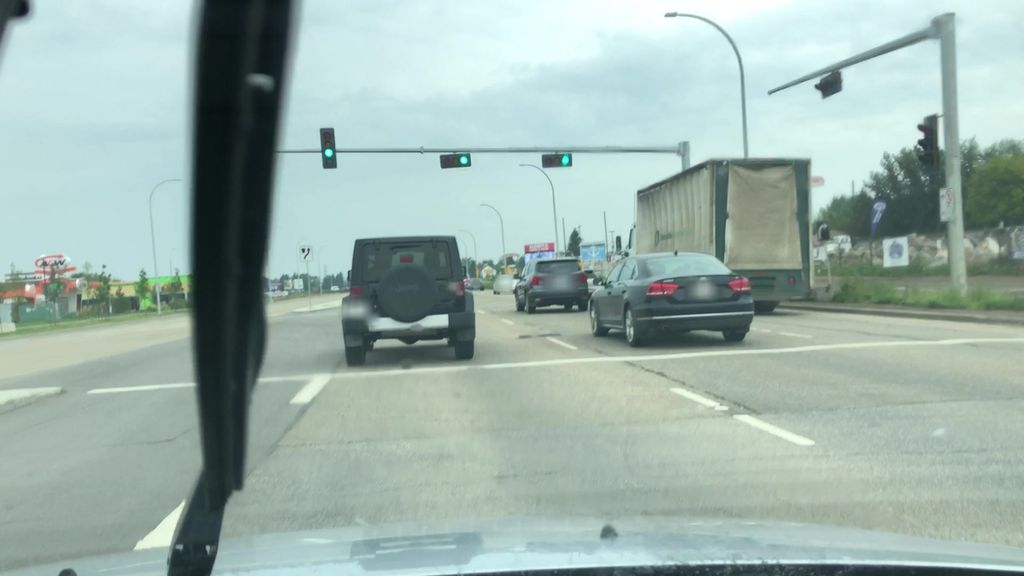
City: edmonton